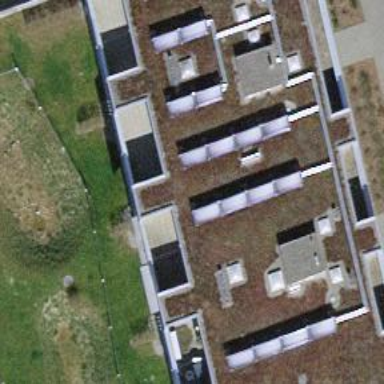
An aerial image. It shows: Building with flat roof.